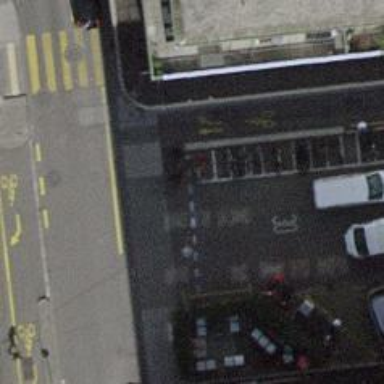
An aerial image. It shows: Unmarked crossing on the road.